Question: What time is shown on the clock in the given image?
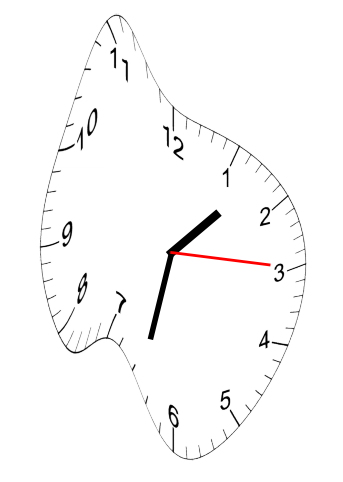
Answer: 01:32:15